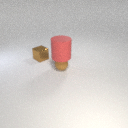
small brown rubber sphere below large red rubber cylinder